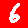
Digit: 6